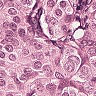
Metastatic tissue present: yes